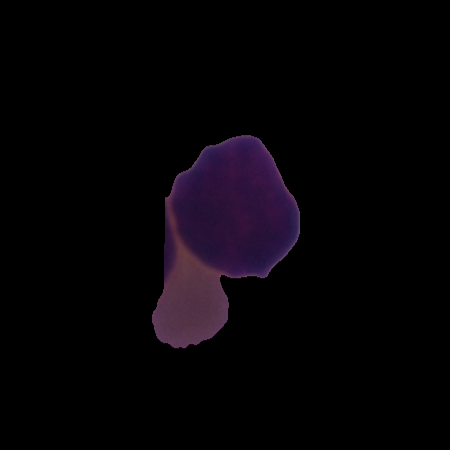
Label: healthy